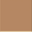
Piece: xx